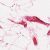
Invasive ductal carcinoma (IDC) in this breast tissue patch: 0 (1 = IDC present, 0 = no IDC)